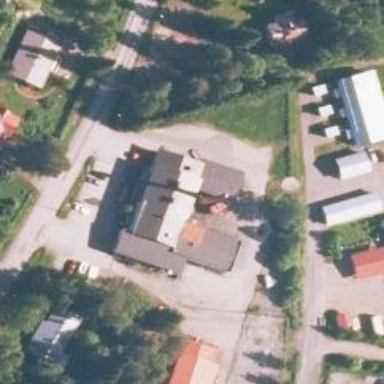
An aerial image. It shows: Retail building.